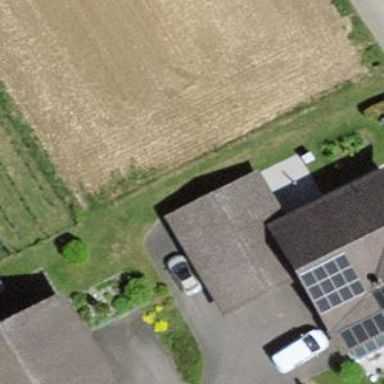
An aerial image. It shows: Garage building.